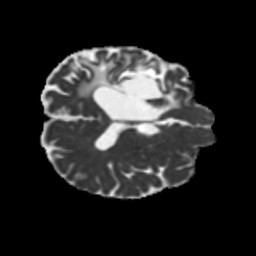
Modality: MD
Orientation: axial
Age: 57
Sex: male
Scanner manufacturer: siemens
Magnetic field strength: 3 T
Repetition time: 5.25 s
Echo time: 0.08 s